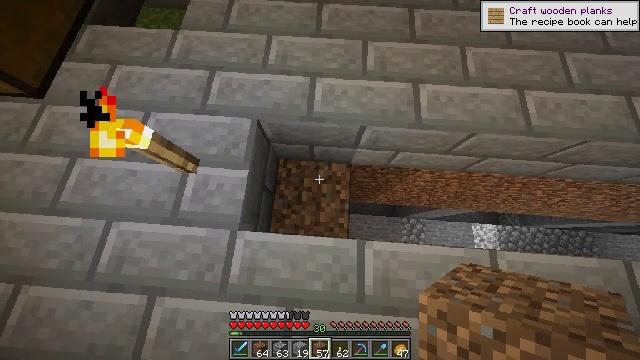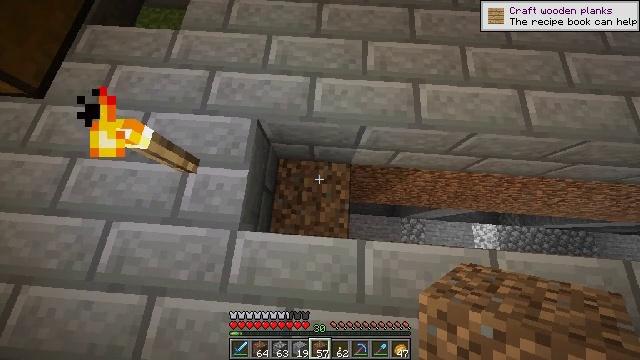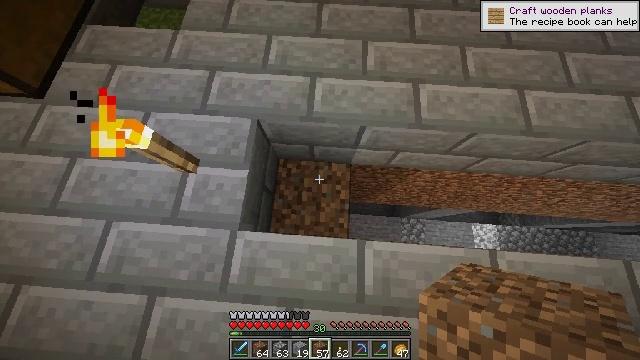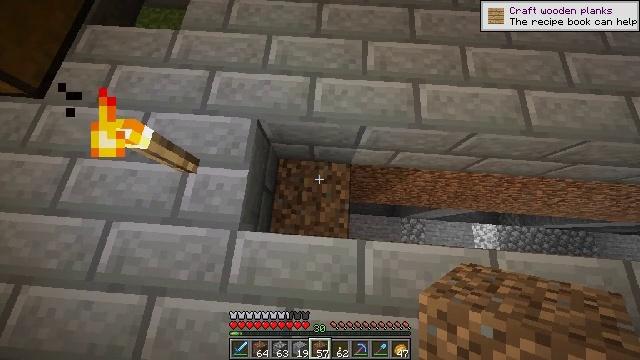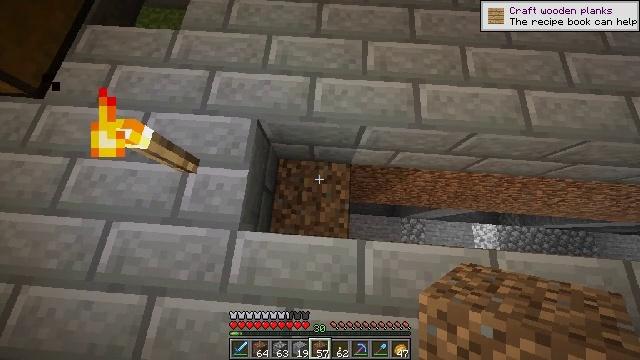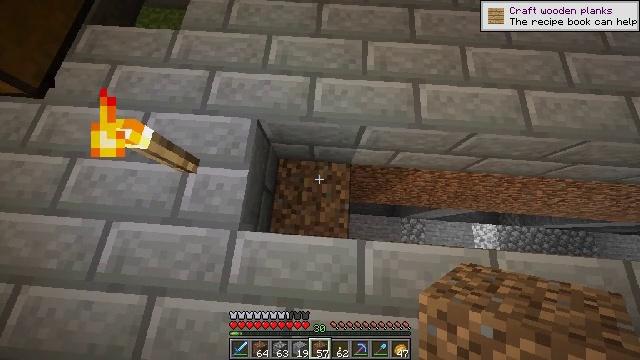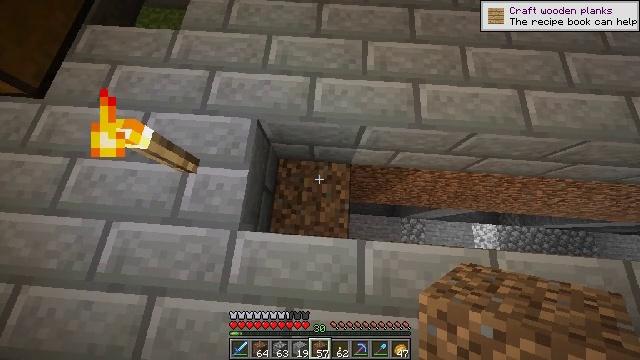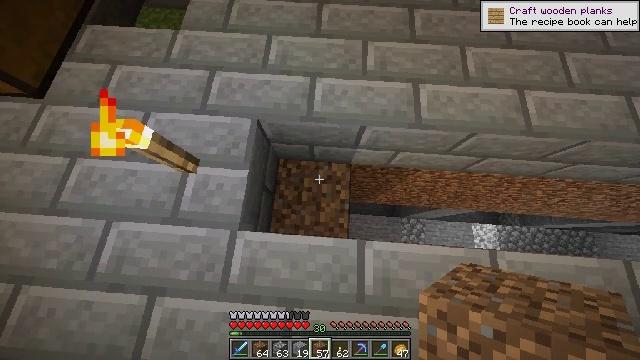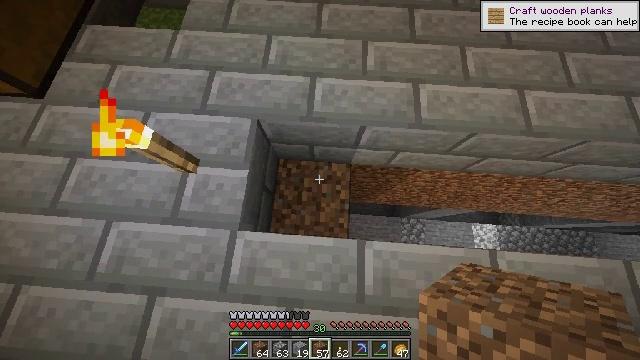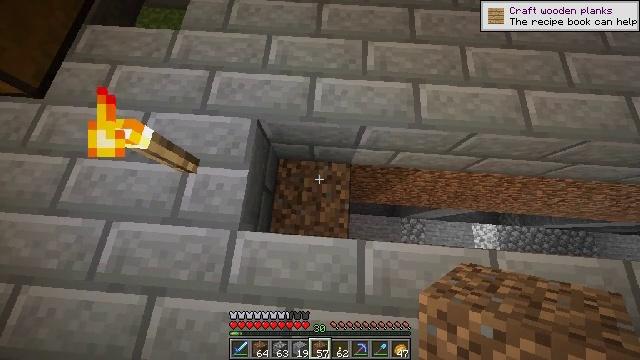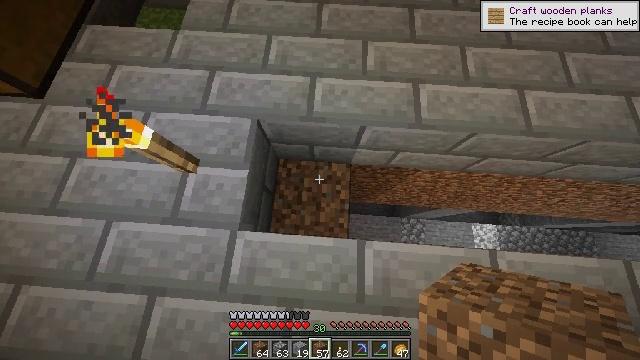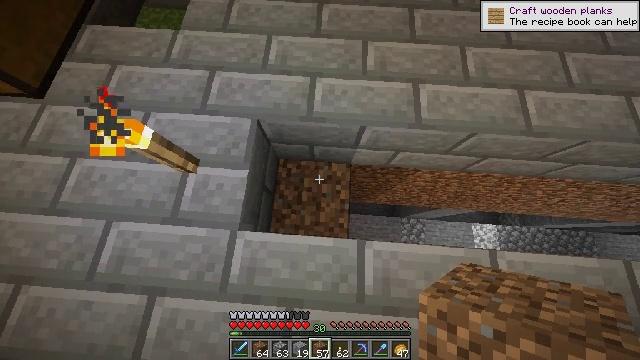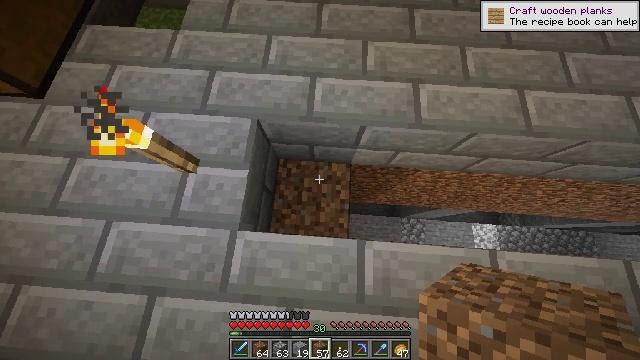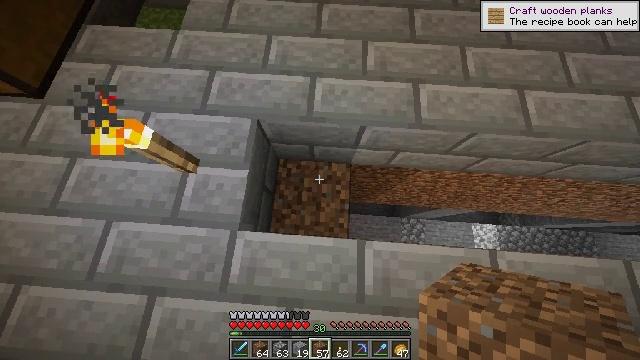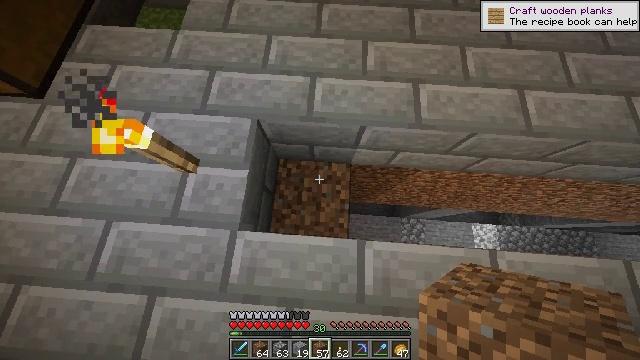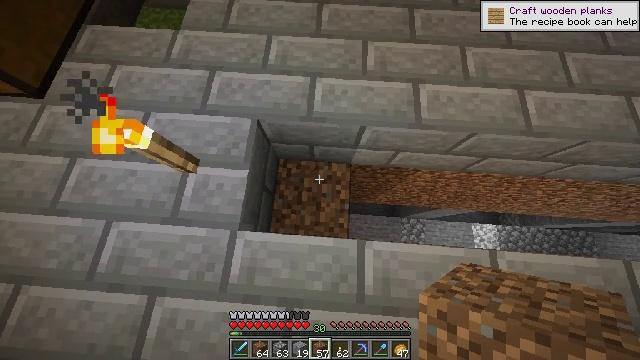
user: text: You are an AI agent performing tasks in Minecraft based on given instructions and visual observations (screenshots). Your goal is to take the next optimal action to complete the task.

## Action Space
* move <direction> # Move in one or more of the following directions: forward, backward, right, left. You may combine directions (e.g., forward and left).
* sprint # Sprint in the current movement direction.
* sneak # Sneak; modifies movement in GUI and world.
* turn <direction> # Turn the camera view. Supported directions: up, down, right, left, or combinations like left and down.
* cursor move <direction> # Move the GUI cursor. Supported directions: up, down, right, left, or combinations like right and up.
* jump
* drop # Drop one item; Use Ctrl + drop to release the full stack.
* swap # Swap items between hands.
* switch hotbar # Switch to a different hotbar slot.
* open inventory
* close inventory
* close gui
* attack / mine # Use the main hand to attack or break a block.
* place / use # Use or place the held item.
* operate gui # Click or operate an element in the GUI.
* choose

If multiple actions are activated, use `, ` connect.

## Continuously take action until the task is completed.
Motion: motion action
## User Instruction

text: Retrieve the stone bricks from an old building.
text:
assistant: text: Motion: no_op
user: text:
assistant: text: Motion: no_op
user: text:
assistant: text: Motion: no_op
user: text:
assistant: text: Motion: no_op
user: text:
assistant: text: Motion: no_op
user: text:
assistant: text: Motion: no_op
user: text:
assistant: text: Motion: no_op
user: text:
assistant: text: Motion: no_op
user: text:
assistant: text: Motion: no_op
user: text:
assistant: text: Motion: no_op
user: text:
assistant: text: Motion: no_op
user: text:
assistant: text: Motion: no_op
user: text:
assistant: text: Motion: no_op
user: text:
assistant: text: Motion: no_op
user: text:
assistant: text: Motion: no_op
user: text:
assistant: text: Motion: no_op
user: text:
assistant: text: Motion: no_op
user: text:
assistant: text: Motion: no_op
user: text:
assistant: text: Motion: no_op
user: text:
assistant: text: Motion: no_op
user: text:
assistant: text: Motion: no_op
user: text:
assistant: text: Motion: no_op
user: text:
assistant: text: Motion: no_op
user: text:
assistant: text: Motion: no_op
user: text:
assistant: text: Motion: no_op
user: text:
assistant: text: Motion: no_op
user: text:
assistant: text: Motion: no_op
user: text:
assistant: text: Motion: no_op
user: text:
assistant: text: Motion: no_op
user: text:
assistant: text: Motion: no_op